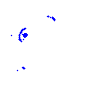
Particle: proton